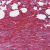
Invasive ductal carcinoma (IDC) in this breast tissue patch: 0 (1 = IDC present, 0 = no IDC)